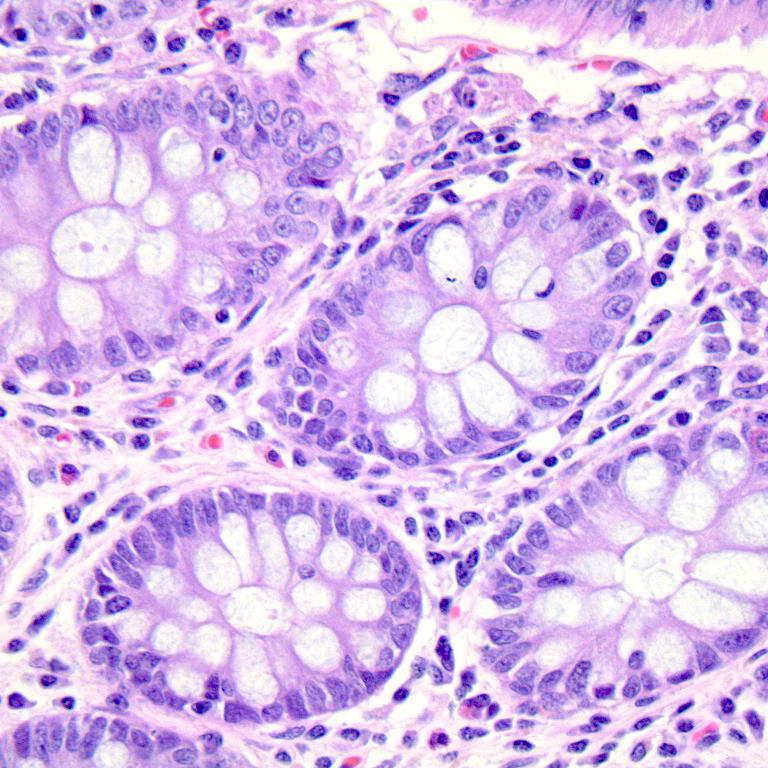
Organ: colon
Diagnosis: benign